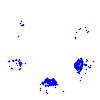
Particle: proton